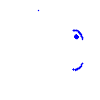
Particle: pion